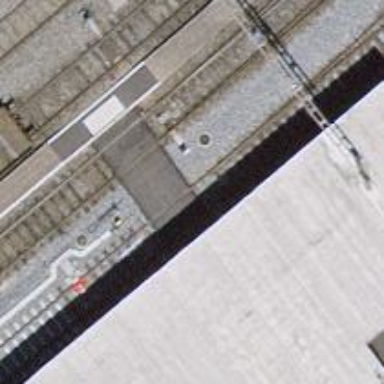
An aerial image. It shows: Railway crossing with gate barrier.